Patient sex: M
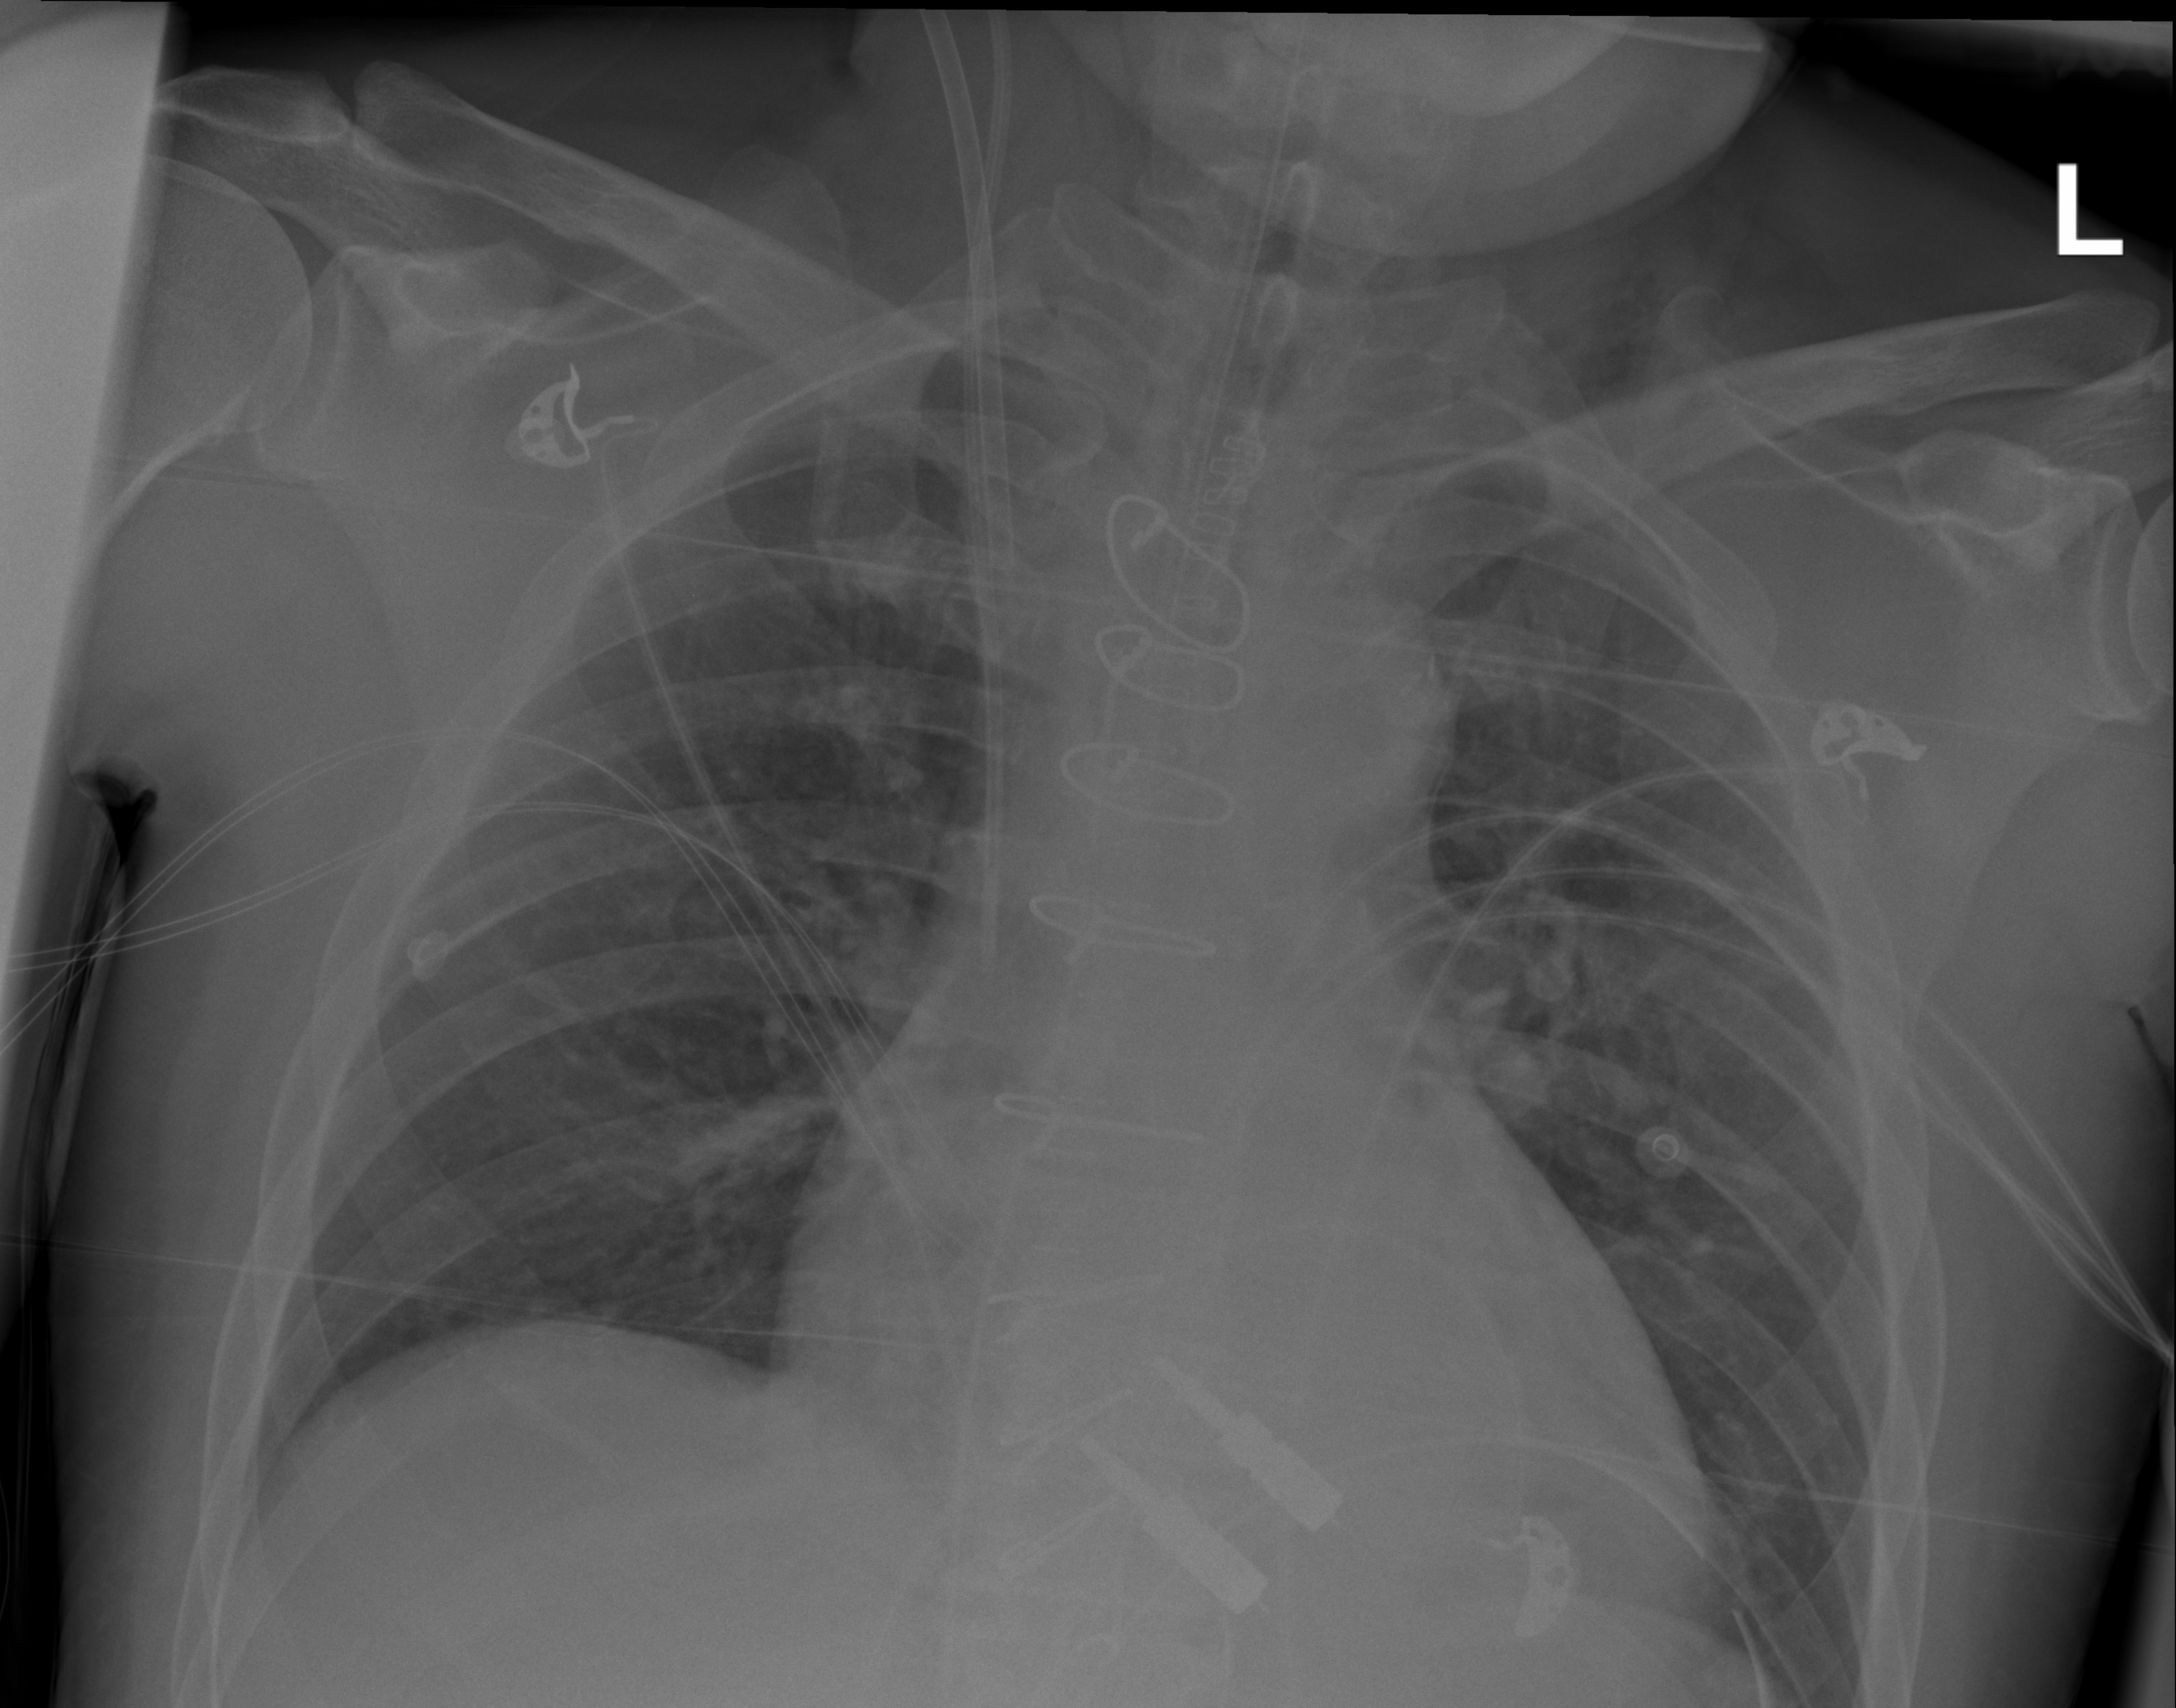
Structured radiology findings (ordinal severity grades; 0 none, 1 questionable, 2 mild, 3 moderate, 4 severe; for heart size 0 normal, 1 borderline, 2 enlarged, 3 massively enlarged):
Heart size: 0
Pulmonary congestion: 0
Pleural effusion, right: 0
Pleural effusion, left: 0
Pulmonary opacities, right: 0
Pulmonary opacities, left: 0
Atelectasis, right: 2
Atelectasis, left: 2